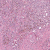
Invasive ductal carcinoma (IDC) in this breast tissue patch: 0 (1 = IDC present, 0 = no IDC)